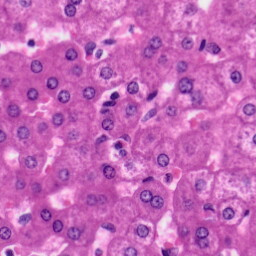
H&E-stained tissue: Liver